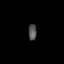
Tissue: prostate
Cell type: B cells
Senescence score: 0.6951
Nuclear area (px): 130
Mean DAPI intensity: 82.492